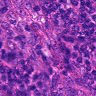
Metastatic tissue present: no